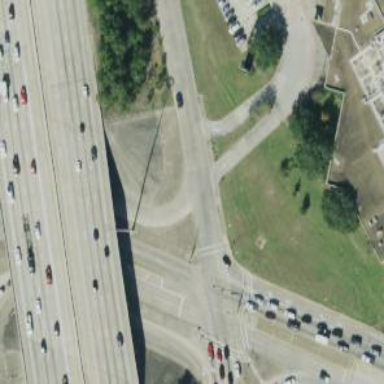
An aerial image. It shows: Secondary link road.